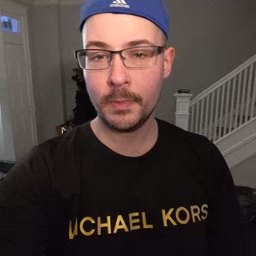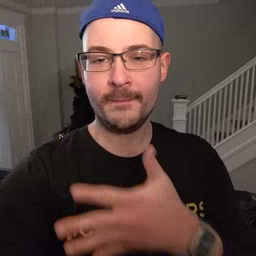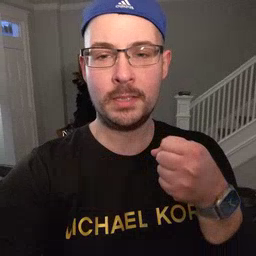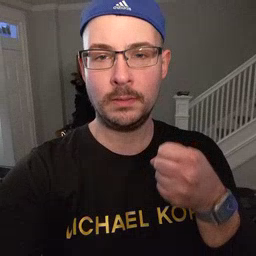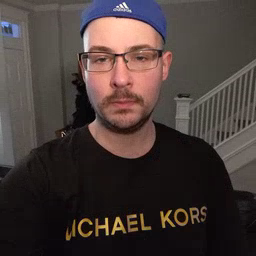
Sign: fast